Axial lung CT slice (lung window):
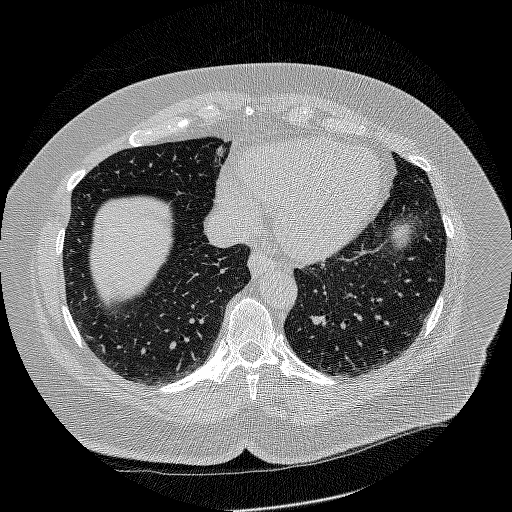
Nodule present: no